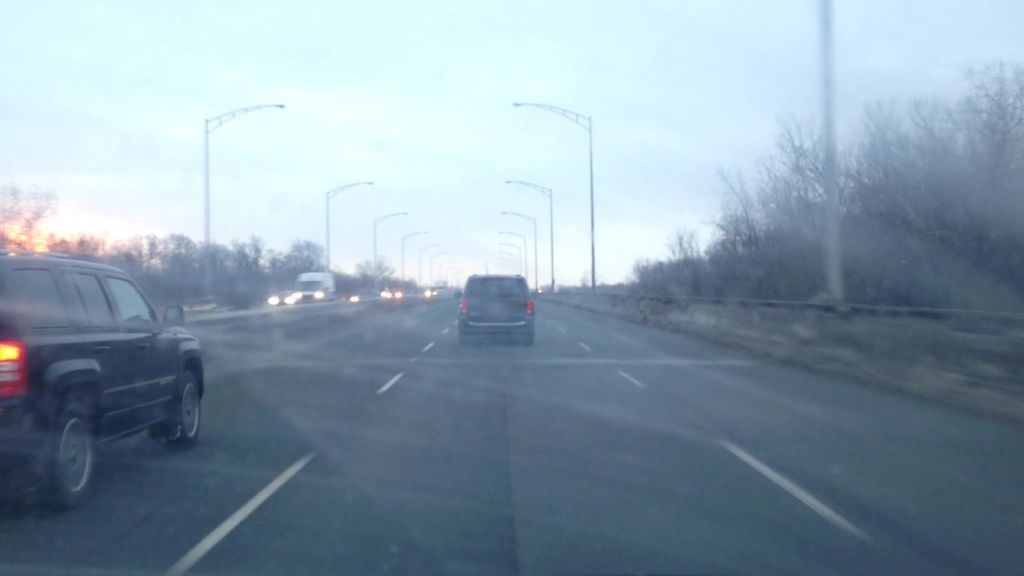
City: montreal